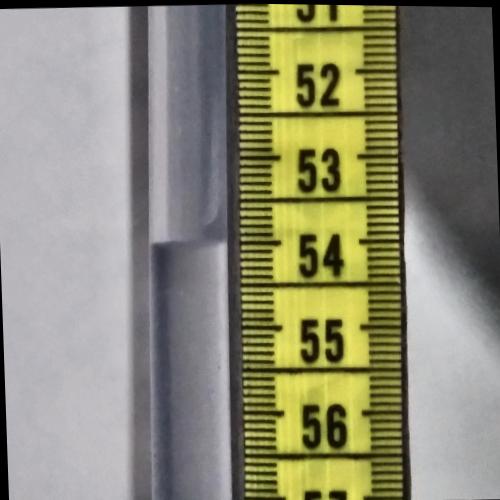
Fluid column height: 54.0 cm